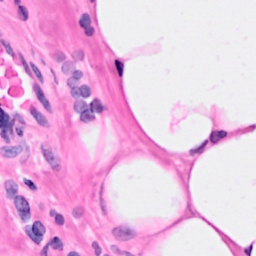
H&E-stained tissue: Breast